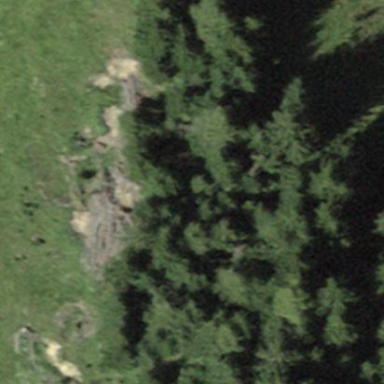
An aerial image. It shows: Forest with mixture of leaf types and cycles.